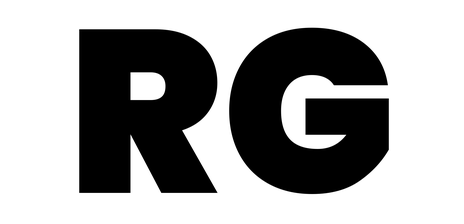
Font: Poppins-Black